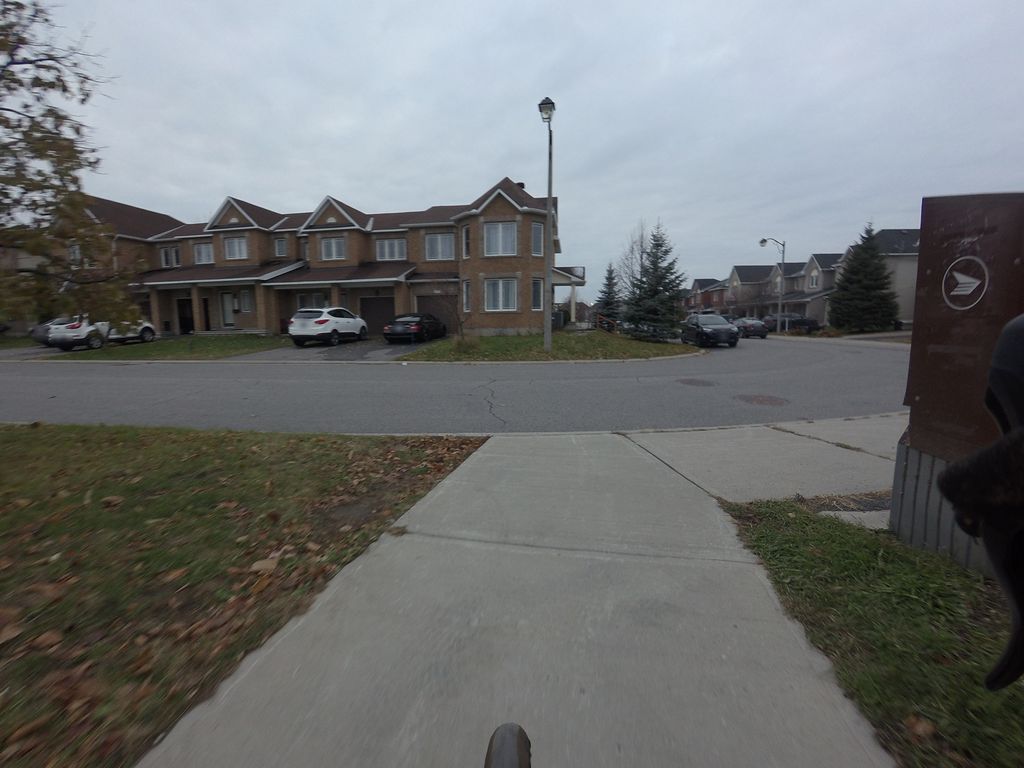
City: ottawa-gatineau